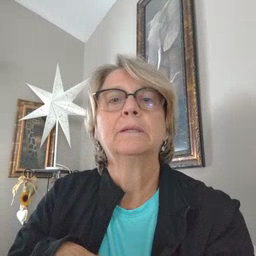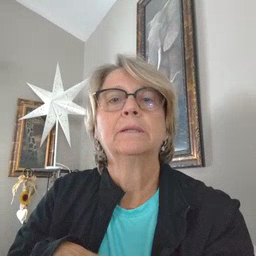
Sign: carrot